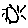
Label: sun